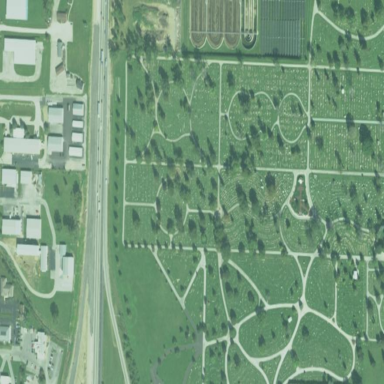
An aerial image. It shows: Cemetery.